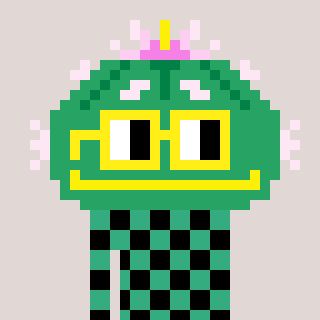
a pixel art character with square yellow glasses, a peyote-shaped head and a teal-colored body on a warm background